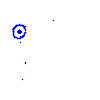
Particle: proton